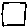
Label: square